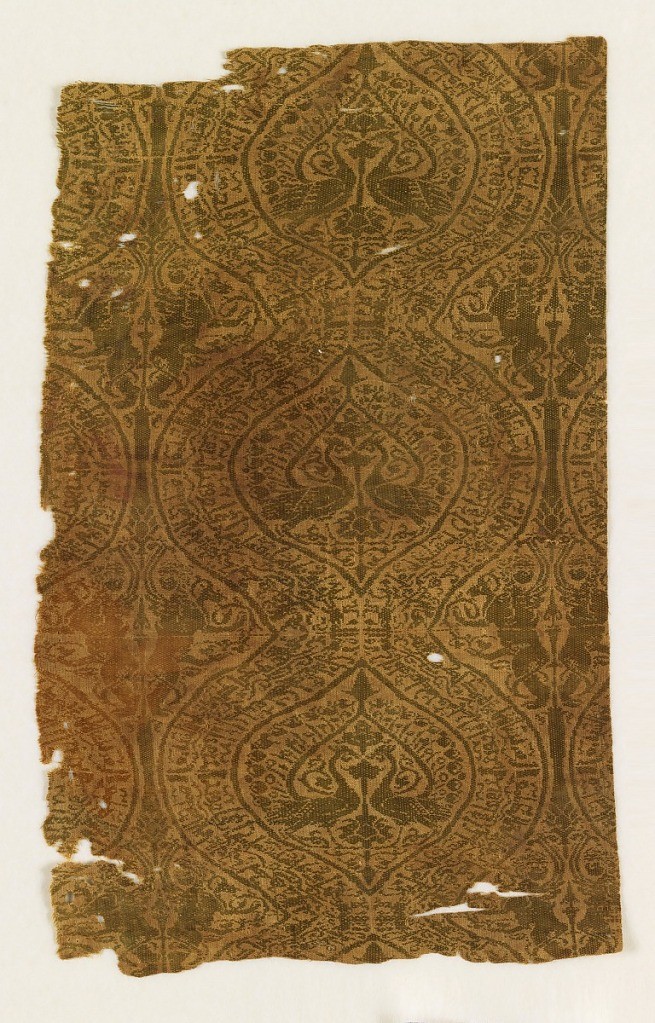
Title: Textile
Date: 10th–13th century
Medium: silk Technique: plain compound weave
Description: Vertical rows of medium-sized ogives bordered with broad continuous bands of Kufic lettering and enclosing confronted peacocks with tails spread to top of a Tree of Life between them. Winged sphinxes, addorsed regardant, in interspaces. Olive-green floss in cloth tie on golden tan fine cloth ground.